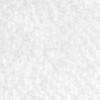
Label: no_change